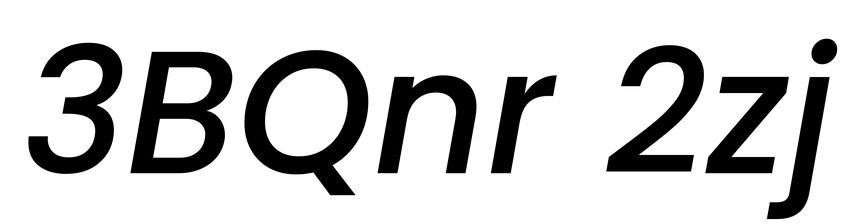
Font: Poppins-MediumItalic